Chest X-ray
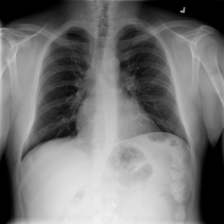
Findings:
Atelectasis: negative
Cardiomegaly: negative
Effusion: negative
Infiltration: negative
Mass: negative
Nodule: negative
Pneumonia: negative
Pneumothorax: negative
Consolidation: negative
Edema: negative
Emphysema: negative
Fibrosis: negative
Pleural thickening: negative
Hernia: negative